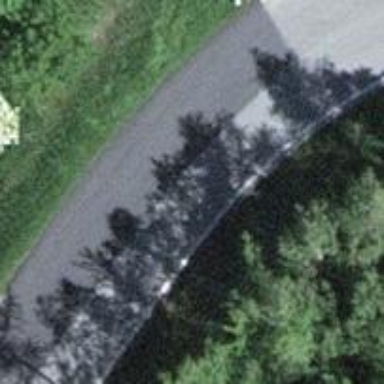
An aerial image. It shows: Tertiary road.